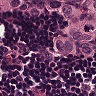
Metastatic tissue present: yes